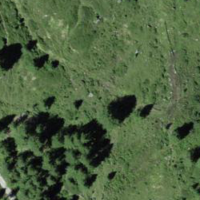
EUNIS habitat code: 26
Species observed at this site:
Lonicera caerulea
Bartsia alpina